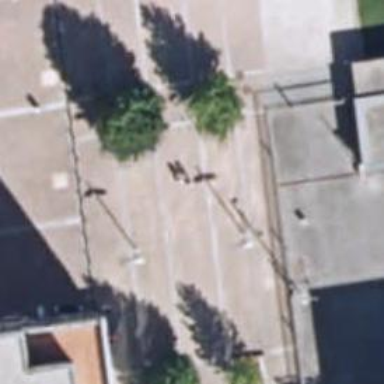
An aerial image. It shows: Pedestrian road.